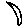
Label: moon